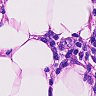
Metastatic tissue present: yes